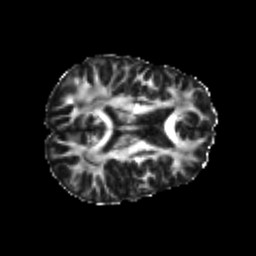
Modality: FA
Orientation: axial
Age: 22
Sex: male
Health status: healthy
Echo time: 0.074 s